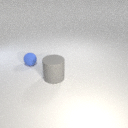
small blue rubber sphere behind large gray rubber cylinder